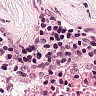
Metastatic tissue present: no